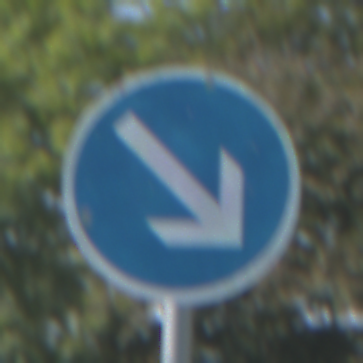
Verkehrszeichen: VorgeschriebeneVorbeifahrtRechts
Umgebung: Outdoor, Nature
Tageszeit: Midday
Wetter: Clear
Licht: Natural
Jahreszeit: NotSpecified
Kontrast: HighContrast